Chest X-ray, PA view. Patient: 51 years old, sex M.
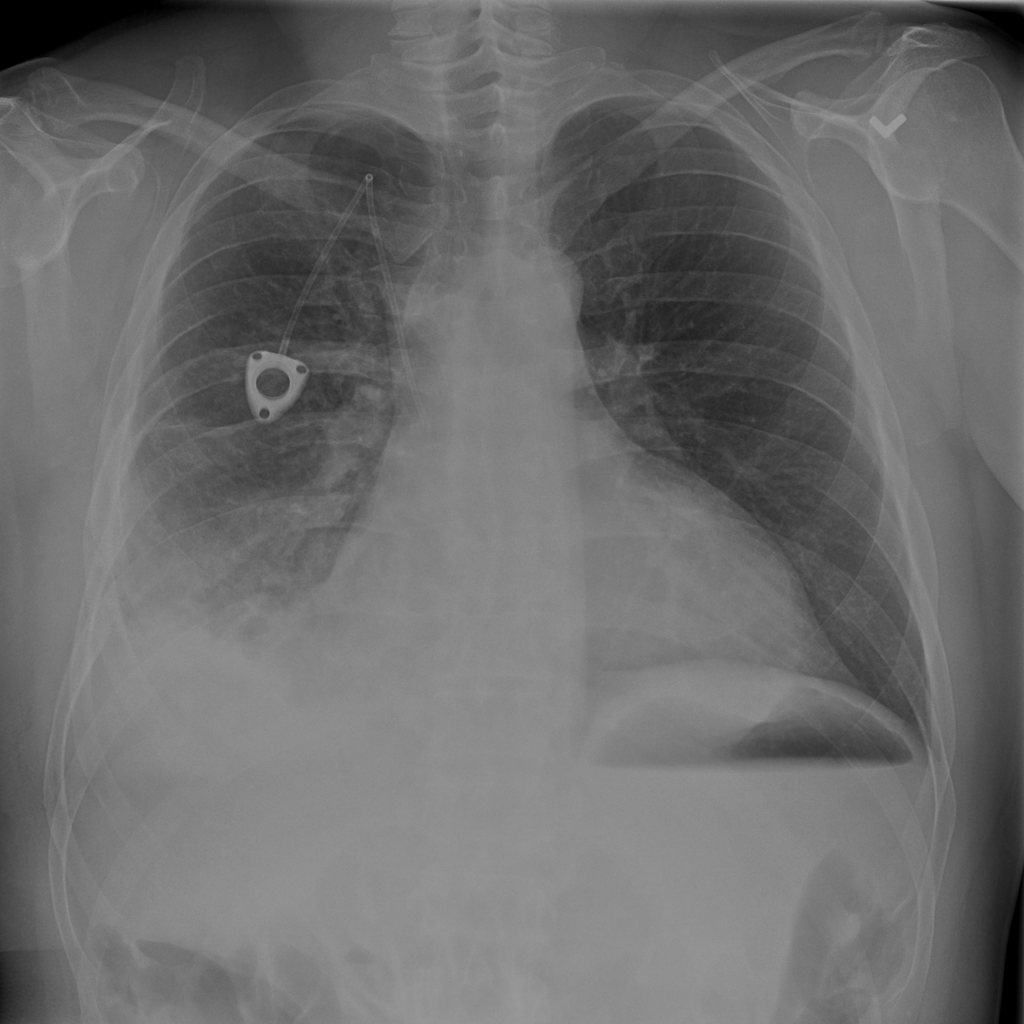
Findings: Effusion, Infiltration